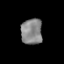
Tissue: prostate
Cell type: Epithelial cells
Senescence score: 0.3464
Nuclear area (px): 537
Mean DAPI intensity: 135.088